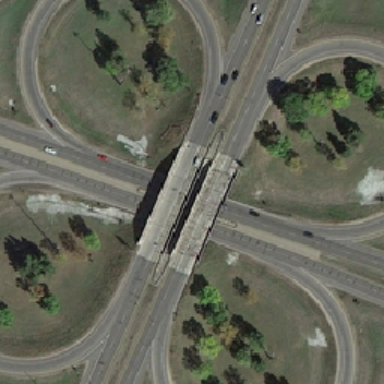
Some green trees in the four circles of the viaduct .